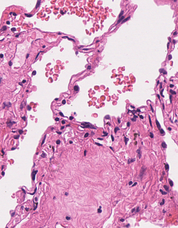
Tumor epithelial tissue: no
Tumor-associated stroma tissue: no
Normal tissue: yes